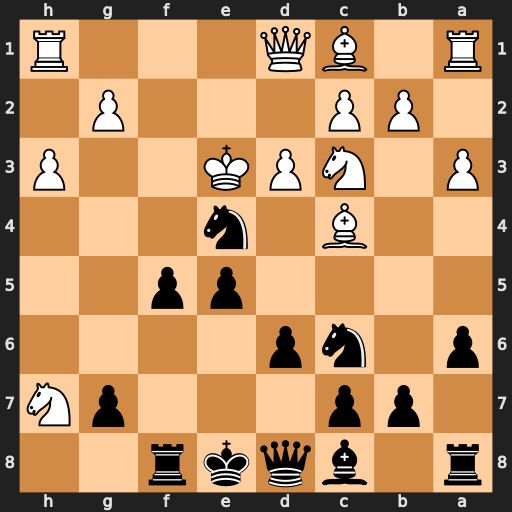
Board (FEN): r1bqkr2/1pp3pN/p1np4/4pp2/2B1n3/P1NPK2P/1PP3P1/R1BQ3R
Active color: b
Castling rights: q
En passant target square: -
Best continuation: f4+ Kxe4 Bf5+ Kf3 Qh4